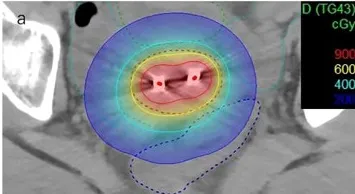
Brachytherapy treatment plan. (A, B) Dose distribution of patients in coronal and sagittal positions. The red dashed line in the figure is HRCTV.
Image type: radiology (spect)